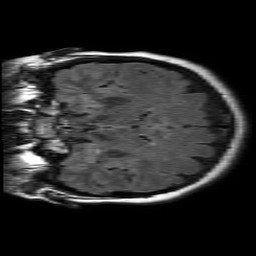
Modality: FLAIR
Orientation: coronal
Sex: female
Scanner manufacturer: philips
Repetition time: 11 s
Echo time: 0.125 s